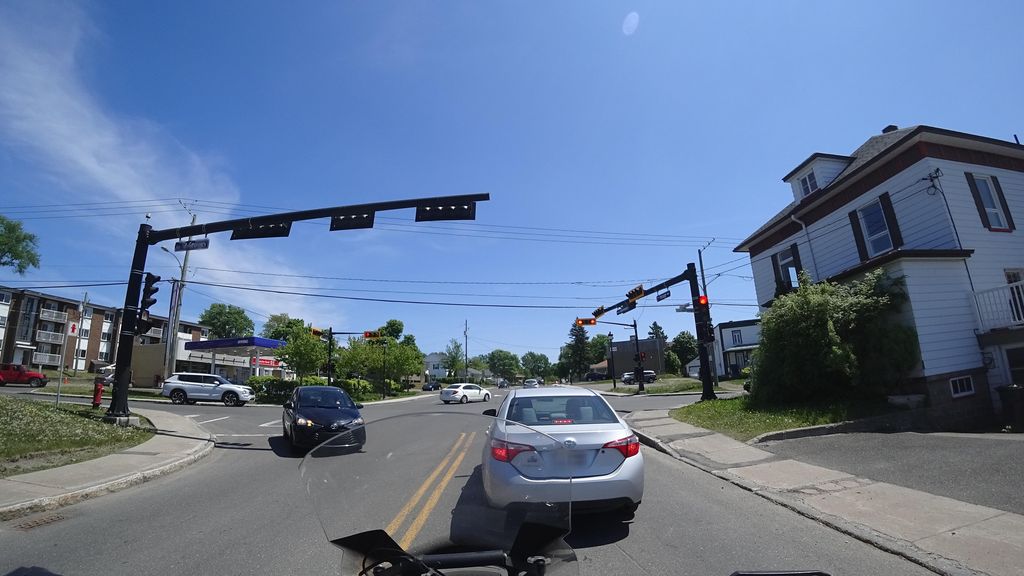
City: quebec_city